Here is the wavelet time-frequency representation (scalogram) of a rolling-element bearing's vibration measurement. What is the most likely bearing condition (normal, inner_race, outer_race, ball)?
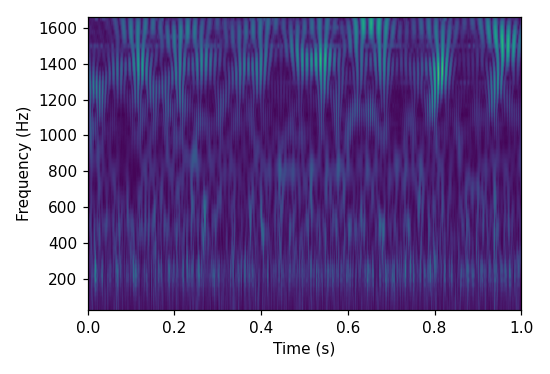
Answer: normal